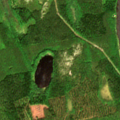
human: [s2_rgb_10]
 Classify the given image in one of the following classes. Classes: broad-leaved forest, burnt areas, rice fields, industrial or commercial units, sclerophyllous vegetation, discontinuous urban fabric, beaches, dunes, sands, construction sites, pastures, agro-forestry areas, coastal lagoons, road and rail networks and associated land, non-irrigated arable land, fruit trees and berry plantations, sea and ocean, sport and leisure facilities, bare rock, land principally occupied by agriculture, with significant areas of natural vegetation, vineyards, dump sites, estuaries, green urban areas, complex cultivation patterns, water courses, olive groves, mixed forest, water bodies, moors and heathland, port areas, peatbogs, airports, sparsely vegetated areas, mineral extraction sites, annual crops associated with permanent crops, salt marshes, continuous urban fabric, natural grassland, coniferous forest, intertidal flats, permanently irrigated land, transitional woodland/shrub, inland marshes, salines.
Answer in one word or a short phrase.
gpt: coniferous forest, mixed forest, sea and ocean